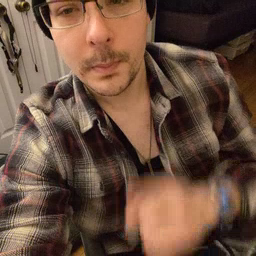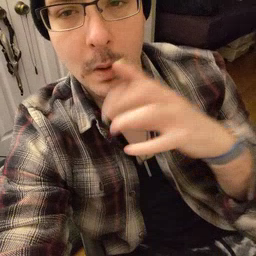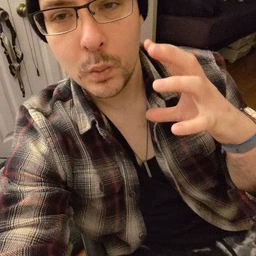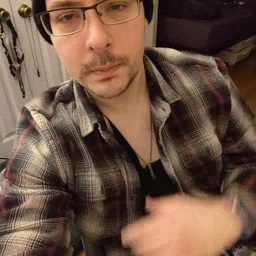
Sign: balloon